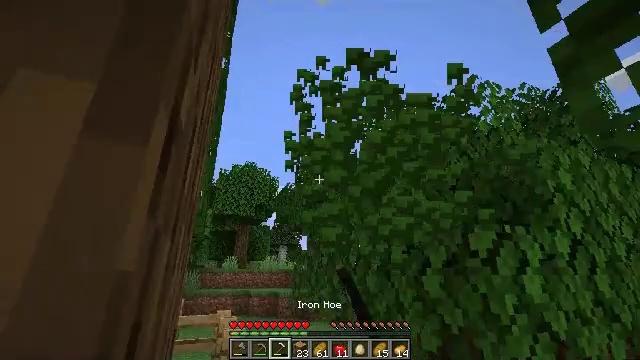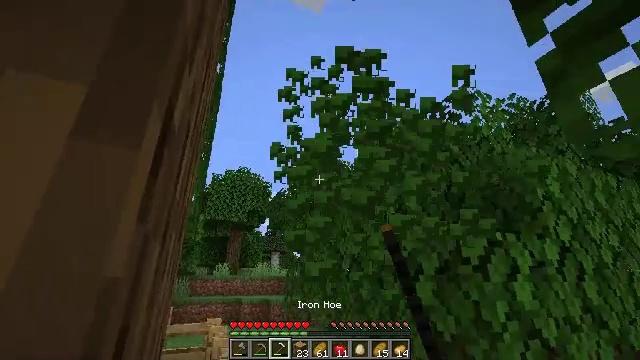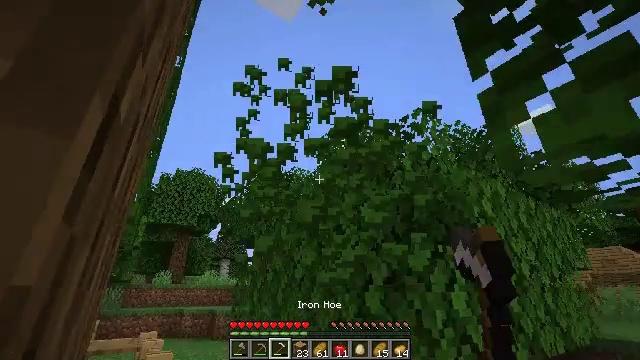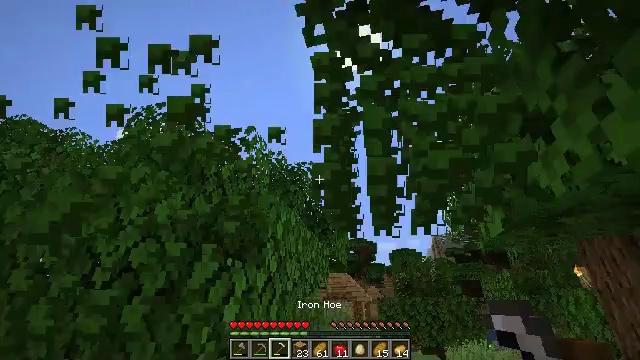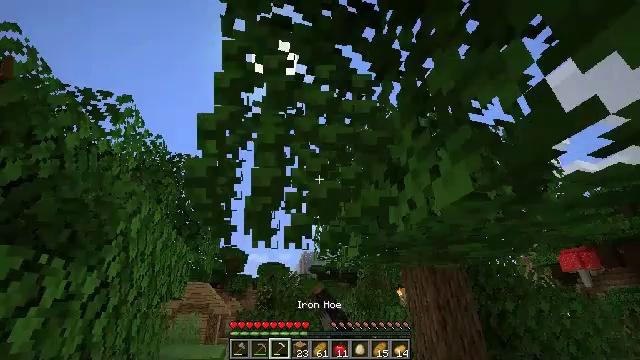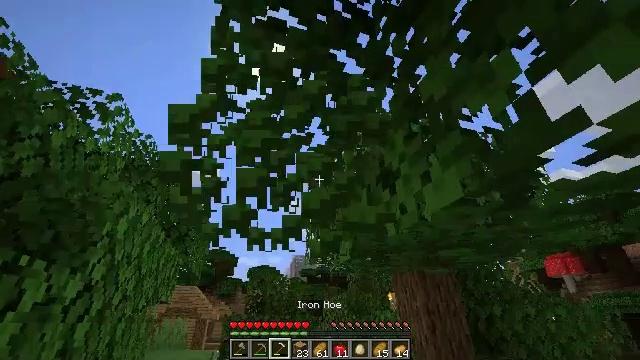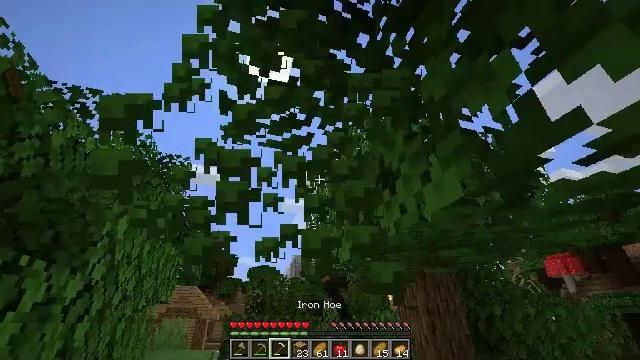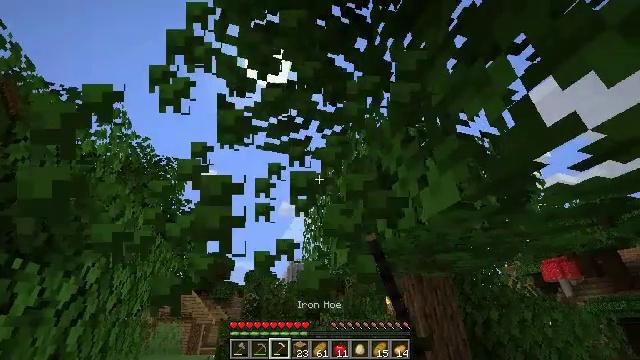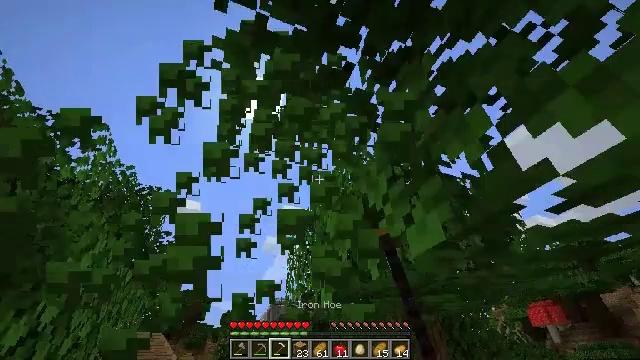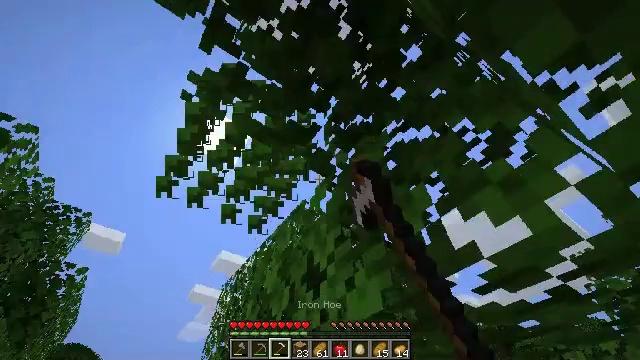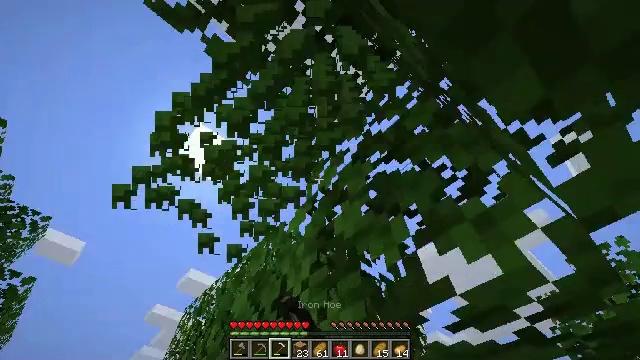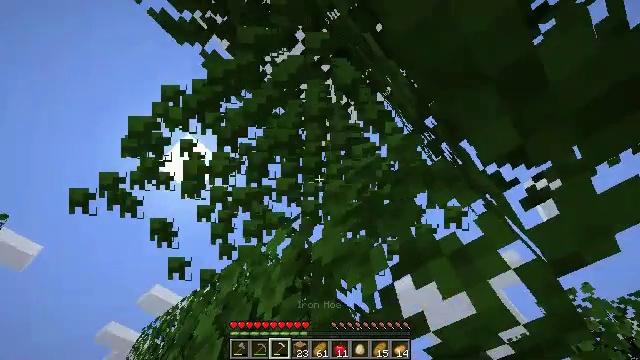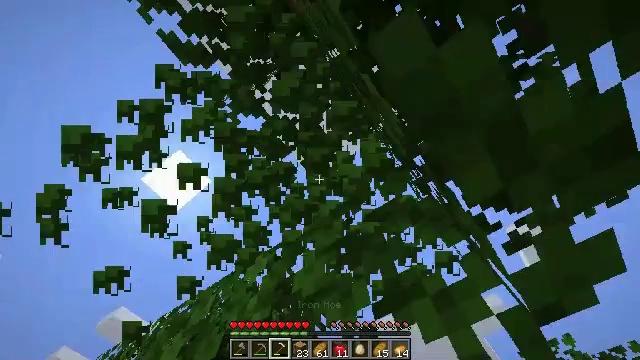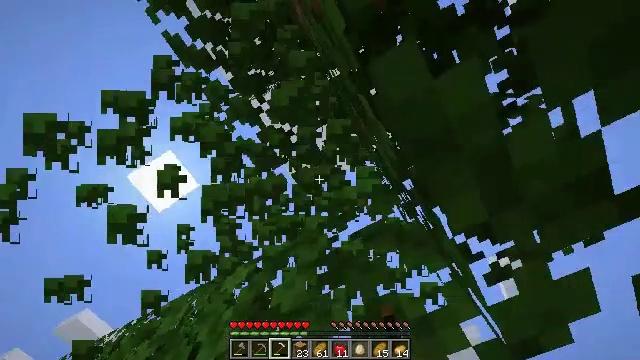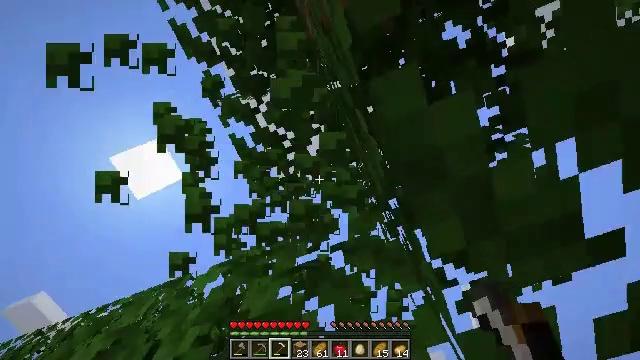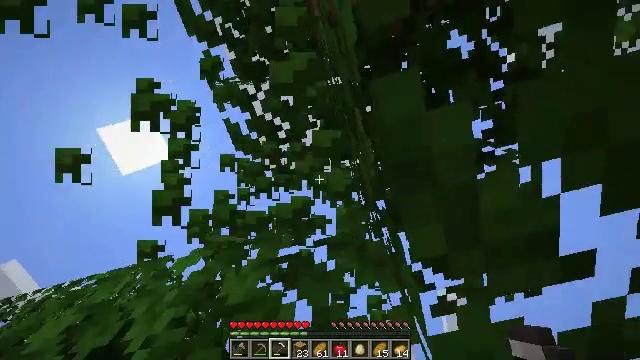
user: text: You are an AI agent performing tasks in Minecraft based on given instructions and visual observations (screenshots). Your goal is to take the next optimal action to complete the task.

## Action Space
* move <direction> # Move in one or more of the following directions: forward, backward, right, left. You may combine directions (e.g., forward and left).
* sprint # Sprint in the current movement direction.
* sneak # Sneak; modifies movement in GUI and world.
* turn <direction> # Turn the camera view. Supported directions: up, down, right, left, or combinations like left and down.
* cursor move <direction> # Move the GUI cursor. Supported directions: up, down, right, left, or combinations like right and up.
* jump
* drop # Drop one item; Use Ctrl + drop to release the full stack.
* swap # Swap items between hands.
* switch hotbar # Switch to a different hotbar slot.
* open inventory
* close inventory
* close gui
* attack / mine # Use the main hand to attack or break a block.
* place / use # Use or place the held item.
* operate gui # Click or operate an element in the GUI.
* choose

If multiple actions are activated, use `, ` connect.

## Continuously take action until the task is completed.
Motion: motion action
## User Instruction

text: Trim the tree by mining oak leaves.
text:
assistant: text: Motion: turn right and up, attack / mine
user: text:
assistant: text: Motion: turn right and up, attack / mine
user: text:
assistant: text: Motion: turn right and up, attack / mine
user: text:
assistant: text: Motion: turn right and up, attack / mine
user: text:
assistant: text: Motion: turn right, attack / mine
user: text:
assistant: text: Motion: attack / mine
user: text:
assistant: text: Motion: attack / mine
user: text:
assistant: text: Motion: turn right and up, attack / mine
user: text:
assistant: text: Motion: turn right and up, attack / mine
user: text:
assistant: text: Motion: turn right and up, attack / mine
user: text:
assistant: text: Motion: turn right and up, attack / mine
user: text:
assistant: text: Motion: turn right and up, attack / mine
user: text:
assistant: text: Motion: turn right and up, attack / mine
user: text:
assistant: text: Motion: turn right and up, attack / mine
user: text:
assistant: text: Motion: turn right and down, attack / mine
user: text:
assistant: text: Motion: turn right and down, attack / mine
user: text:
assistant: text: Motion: turn right and down, attack / mine
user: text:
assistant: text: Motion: turn right and down, attack / mine
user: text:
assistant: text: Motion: turn down, attack / mine
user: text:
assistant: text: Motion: turn left and down, attack / mine
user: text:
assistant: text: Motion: turn left and down, attack / mine
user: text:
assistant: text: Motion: turn left, attack / mine
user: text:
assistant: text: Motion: turn left, attack / mine
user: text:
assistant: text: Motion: turn left, attack / mine
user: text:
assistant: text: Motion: turn left, attack / mine
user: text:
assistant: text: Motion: attack / mine
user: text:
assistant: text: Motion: attack / mine
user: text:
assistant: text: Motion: turn right and up, attack / mine
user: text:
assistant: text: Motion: turn right and up, attack / mine
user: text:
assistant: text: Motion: turn right and up, attack / mine